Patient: sex F, age 78
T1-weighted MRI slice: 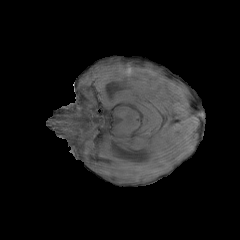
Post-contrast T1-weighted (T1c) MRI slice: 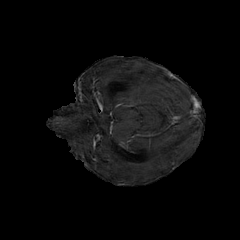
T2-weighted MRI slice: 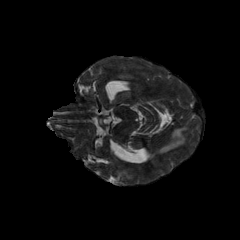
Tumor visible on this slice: no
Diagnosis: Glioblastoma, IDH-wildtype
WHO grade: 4